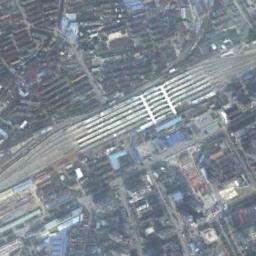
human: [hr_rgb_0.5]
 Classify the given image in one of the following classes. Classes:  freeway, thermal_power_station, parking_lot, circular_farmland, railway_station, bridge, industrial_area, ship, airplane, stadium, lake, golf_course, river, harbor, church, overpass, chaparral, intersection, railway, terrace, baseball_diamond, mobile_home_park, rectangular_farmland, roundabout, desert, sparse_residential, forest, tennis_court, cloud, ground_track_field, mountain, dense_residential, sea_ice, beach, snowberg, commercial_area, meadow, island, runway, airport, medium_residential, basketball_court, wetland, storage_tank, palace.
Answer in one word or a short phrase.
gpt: railway_station